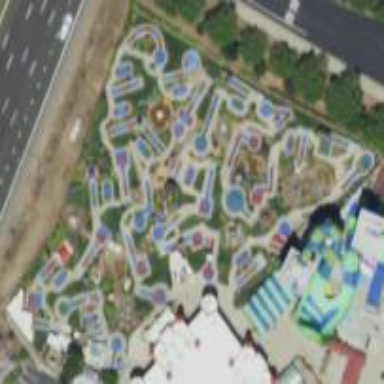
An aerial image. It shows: Miniature golf leisure land.